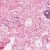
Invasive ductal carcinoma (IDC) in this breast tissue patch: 0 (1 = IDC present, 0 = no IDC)